Question: I'm getting this error when building an AngularJS project (testing with default grunt uglification and minification settings) in IE 9:
Script1014: Invalid Character
Across two different projects, the line and character always indicates the character immediately following the colon in the first
'''
:"A",
'''
in the minified/uglified vendor javascript.

bower.json dependencies:
'"dependencies": { "angular": "1.2.6", "json3": "~3.2.6", "es5-shim": "~2.1.0", "jquery": "~1.10.2", "bootstrap": "~3.0.3", "angular-resource": "1.2.6", "angular-cookies": "1.2.6", "angular-sanitize": "1.2.6", "angular-route": "1.2.6", "moment": "~2.5.0", "ngInfiniteScroll": "1.0.0", "angular-ui": "~0.4.0", "angular-bootstrap": "~0.10.0", "components-font-awesome": "~4.0.3", "select2": "~3.4.5", "angular-animate": "1.2.6" },'
index.html vendor js:
'''
<!-- build:js scripts/vendor.js -->
<!-- bower:js -->
<script src="bower_components/jquery/jquery.js"></script>
<script src="bower_components/angular/angular.js"></script>
<script src="bower_components/bootstrap/dist/js/bootstrap.js"></script>
<script src="bower_components/angular-resource/angular-resource.js"></script>
<script src="bower_components/angular-cookies/angular-cookies.js"></script>
<script src="bower_components/angular-sanitize/angular-sanitize.js"></script>
<script src="bower_components/angular-route/angular-route.js"></script>
<script src="bower_components/moment/moment.js"></script>
<script src="bower_components/ngInfiniteScroll/ng-infinite-scroll.js"></script>
<script src="bower_components/angular-bootstrap/ui-bootstrap-tpls.js"></script>
<script src="bower_components/select2/select2.js"></script>
<script src="bower_components/angular-animate/angular-animate.js"></script>
<script src="bower_components/angular-mocks/angular-mocks.js"></script>
<!-- endbower -->
<script src="bower_components/angular-ui/build/angular-ui.js"></script>
<!-- endbuild -->
'''
Any idea what might be causing the issue or the best way to debug this? Any help is greatly appreciated!
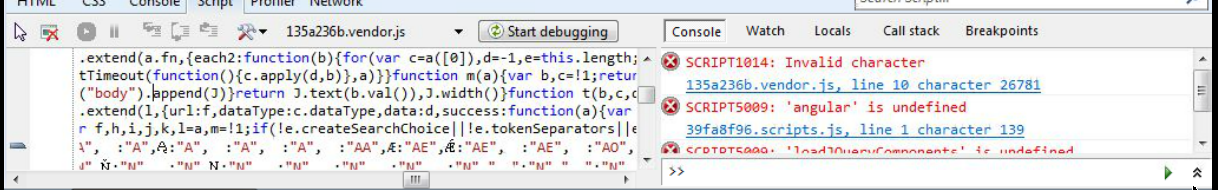
Answer: This is a result of known problems with unicode support in IE.
To avoid this issue, you can pass the 'ascii_only: true' option to the uglify task in your Gruntfile.js. The complete uglify section could look like this:
'''
uglify: {
options: {
beautify: {
ascii_only: true,
quote_keys: true,
beautify: false
},
preserveComments: false,
compress: false,
mangle: false
},
dist: {
files: {
'<%= yeoman.dist %>/scripts/scripts.js': [
'<%= yeoman.dist %>/scripts/scripts.js'
]
}
}
}
'''
For more info on these options see the <URL>.